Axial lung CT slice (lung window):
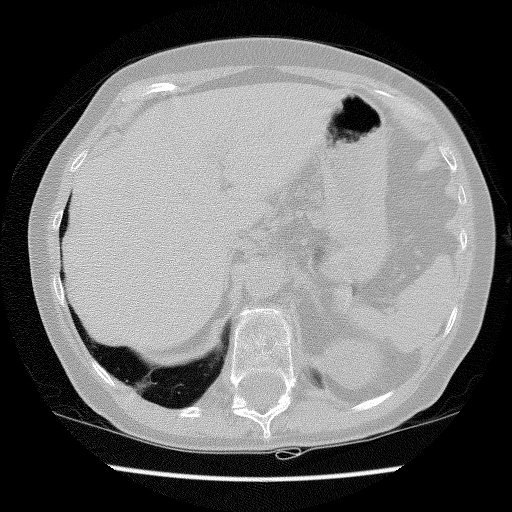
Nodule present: no